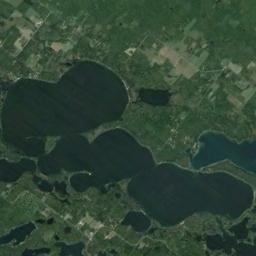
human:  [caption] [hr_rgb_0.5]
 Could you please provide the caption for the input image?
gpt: There are many lakes of different shapes and sizes .

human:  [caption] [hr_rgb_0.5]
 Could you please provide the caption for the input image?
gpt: The lake is irregular in shape .

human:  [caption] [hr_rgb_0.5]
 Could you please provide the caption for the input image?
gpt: There are some lakes with green meadows around .

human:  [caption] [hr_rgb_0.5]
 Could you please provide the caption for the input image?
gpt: Some lakes of different sizes lie on a flat ground covered with vegetation and the water is dark blue .

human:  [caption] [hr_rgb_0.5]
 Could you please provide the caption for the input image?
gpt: Groups of lakes are connected into a large piece, Scattered on green land .